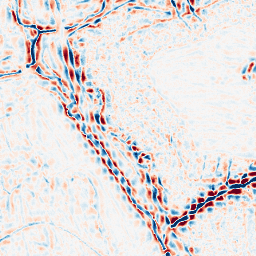
Category: wavelet
Decomposition family: wavelet_biorthogonal
Decomposition parameters: wavelet: bior5.5
level: 3
Upsampling method: sinc_blackman
Upsampling parameters: scale: 4
kernel_size: 8
Upsampling scale: 4